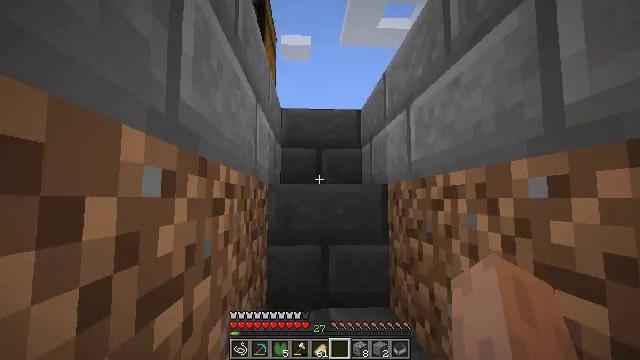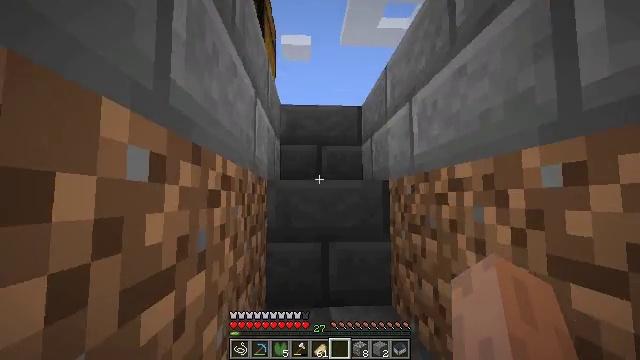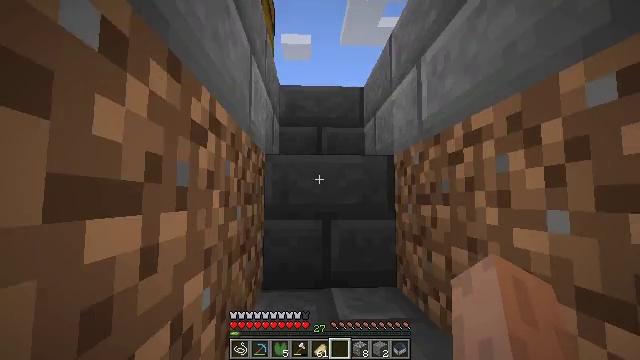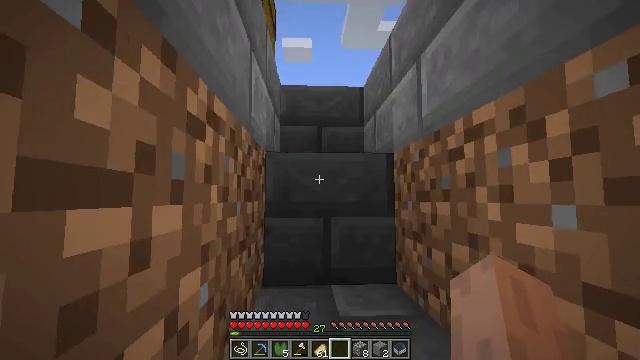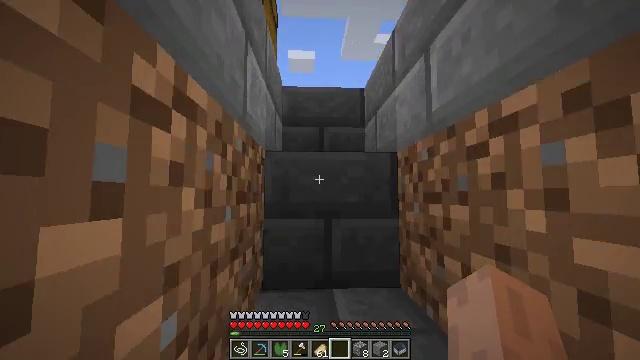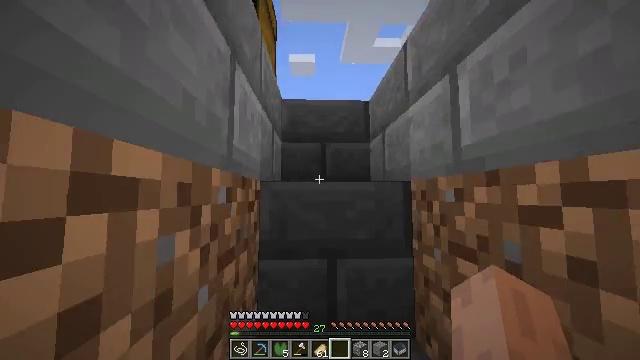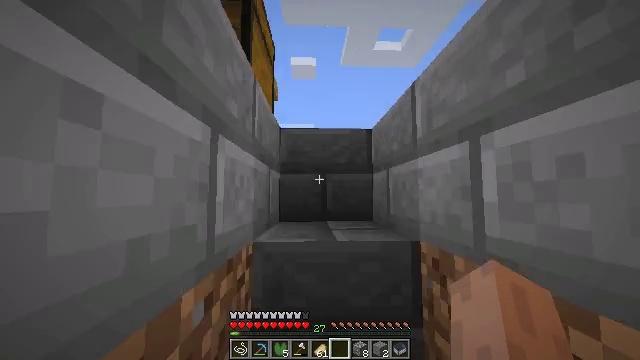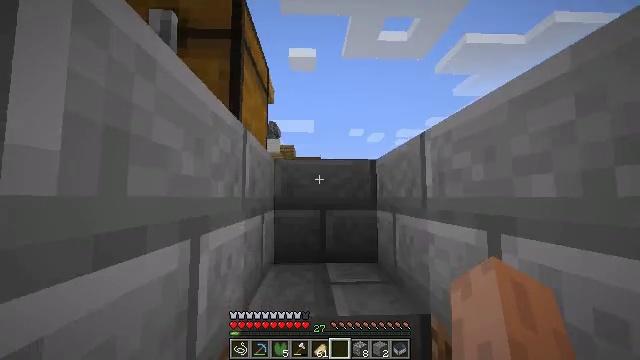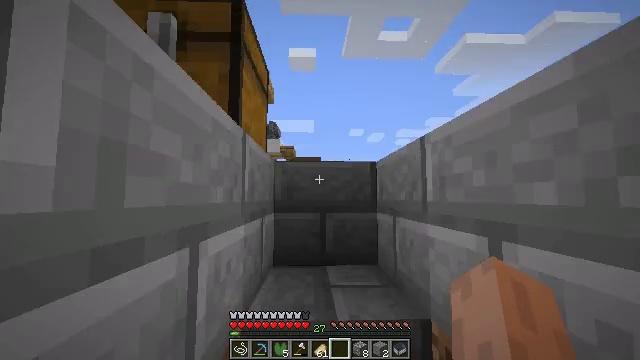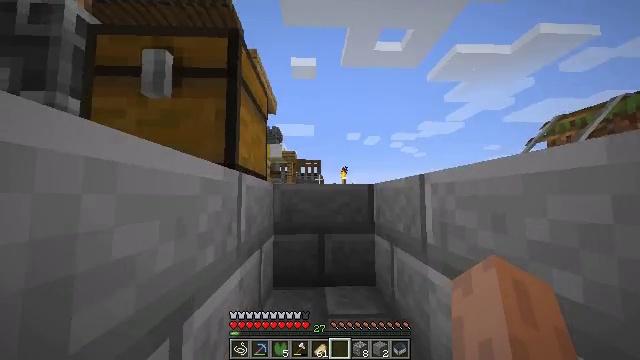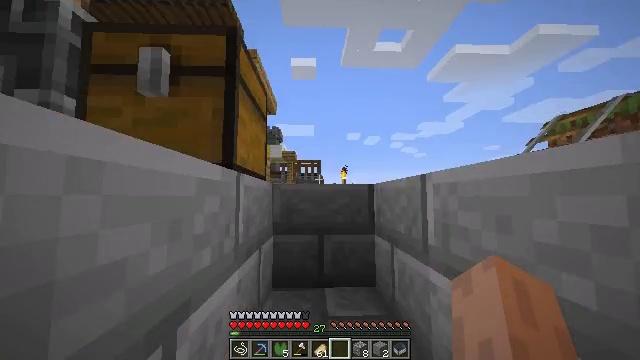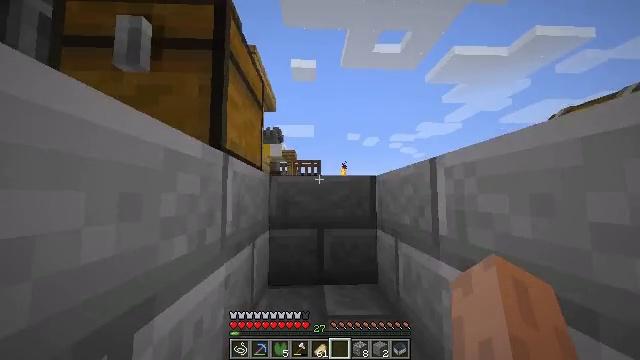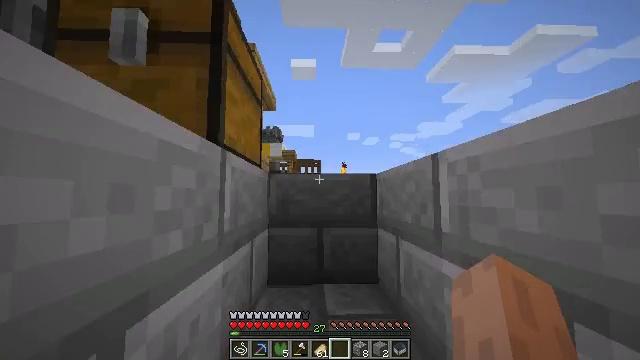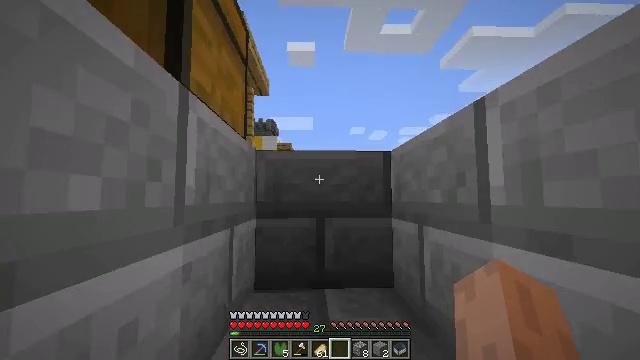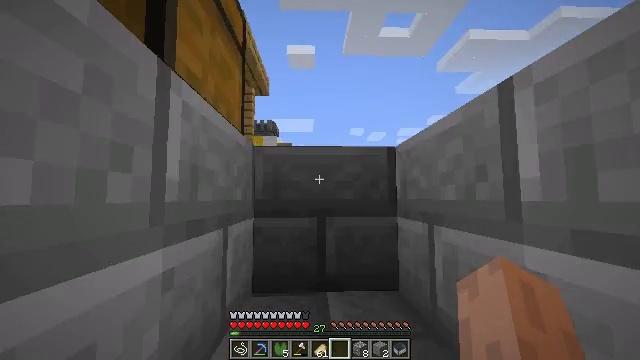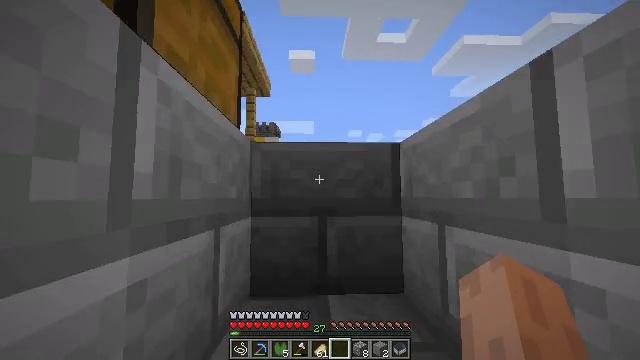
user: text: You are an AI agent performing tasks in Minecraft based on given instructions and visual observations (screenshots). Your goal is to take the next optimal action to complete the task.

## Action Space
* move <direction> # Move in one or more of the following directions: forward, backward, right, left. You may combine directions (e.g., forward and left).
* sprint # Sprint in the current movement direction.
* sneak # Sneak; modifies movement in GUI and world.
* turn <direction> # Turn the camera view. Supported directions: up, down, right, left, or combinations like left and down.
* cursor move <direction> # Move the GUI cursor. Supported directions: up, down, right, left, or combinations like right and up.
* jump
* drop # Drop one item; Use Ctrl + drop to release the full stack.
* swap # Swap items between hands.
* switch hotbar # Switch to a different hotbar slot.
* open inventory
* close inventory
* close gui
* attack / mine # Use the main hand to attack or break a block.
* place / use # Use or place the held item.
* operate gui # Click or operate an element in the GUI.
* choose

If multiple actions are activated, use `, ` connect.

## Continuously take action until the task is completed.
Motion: motion action
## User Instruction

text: Put materials in the crafting grid to create a repeater.
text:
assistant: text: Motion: move forward, jump
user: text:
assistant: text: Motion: move forward, sprint, jump
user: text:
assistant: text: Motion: move forward, sprint, jump
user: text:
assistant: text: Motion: move forward, sprint, jump
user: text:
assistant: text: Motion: move forward, sprint, jump
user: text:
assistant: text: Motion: move forward, jump
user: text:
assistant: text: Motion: move forward, jump
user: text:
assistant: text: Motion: move forward, jump
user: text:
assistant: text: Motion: move forward, jump
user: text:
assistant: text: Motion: move forward, jump
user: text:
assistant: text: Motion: move forward, jump
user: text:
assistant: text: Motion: move forward, jump
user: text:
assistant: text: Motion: move forward, sprint, jump
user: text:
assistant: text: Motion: move forward, sprint, jump
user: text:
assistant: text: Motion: move forward, sprint, jump
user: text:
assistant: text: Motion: move forward, sprint, jump
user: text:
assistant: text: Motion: move forward, jump
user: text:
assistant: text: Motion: move forward, jump
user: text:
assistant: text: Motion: move forward, turn left and down, jump
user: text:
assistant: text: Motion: move forward, turn left and down, jump
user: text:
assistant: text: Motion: move forward, turn left and down, jump
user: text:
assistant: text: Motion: move forward, turn down, jump
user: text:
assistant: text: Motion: move forward, turn down, jump
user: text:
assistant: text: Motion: move forward, jump
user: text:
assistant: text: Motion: move forward, sprint, jump
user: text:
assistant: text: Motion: move forward, sprint, jump
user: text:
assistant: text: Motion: move forward, sprint, turn left and down, jump
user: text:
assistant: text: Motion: move forward, turn left and down, jump
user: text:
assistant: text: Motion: move forward, turn left and down, jump
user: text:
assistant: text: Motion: move forward, turn left and down, jump